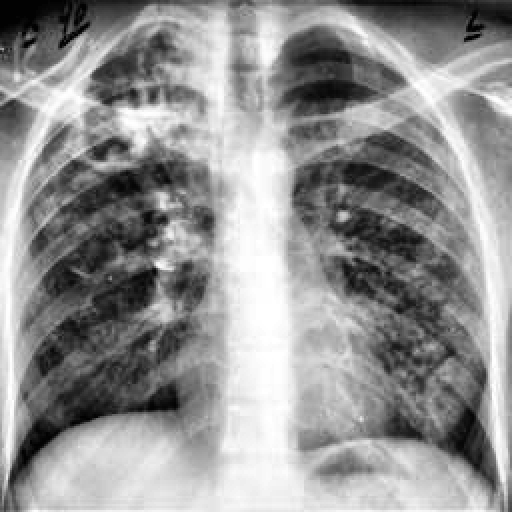
Finding: TUBERCULOSIS